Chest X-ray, AP view. Patient: 49 years old, sex F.
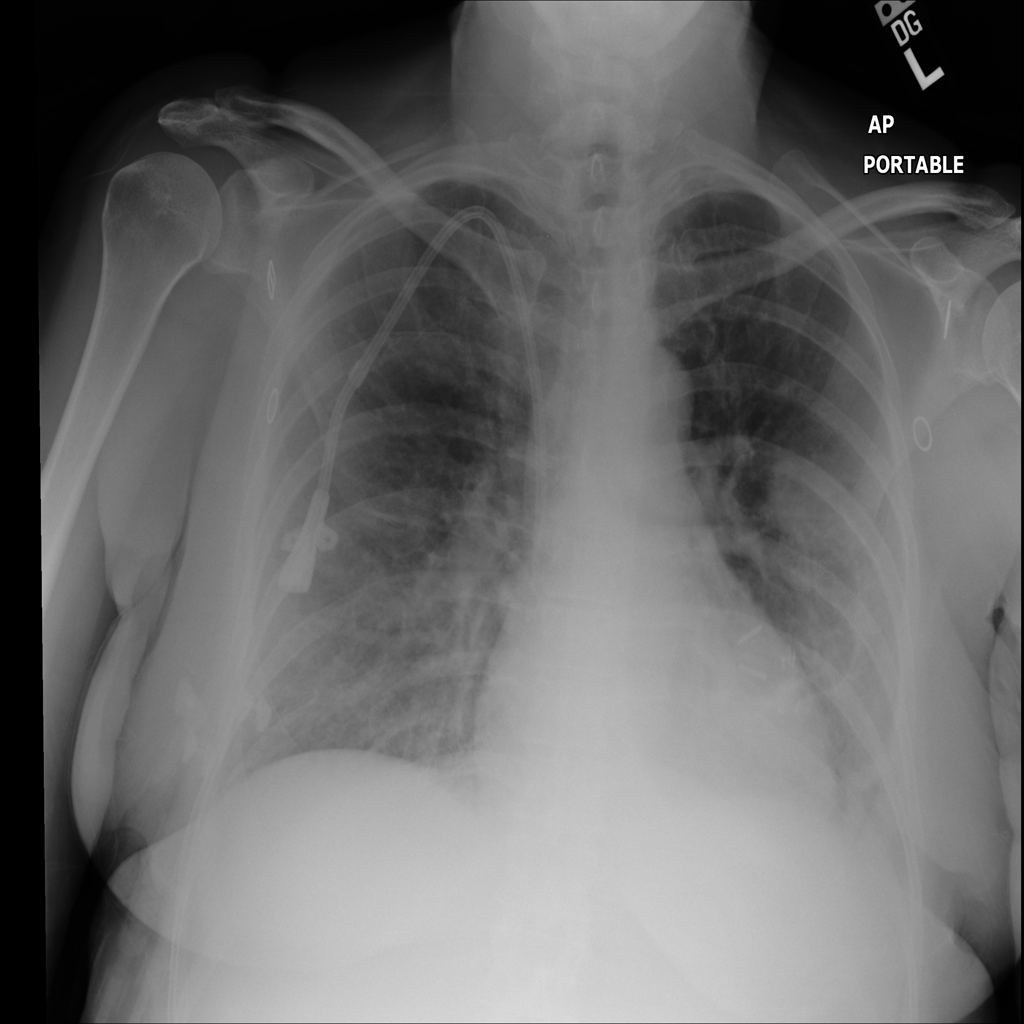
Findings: Atelectasis, Effusion, Infiltration, Nodule